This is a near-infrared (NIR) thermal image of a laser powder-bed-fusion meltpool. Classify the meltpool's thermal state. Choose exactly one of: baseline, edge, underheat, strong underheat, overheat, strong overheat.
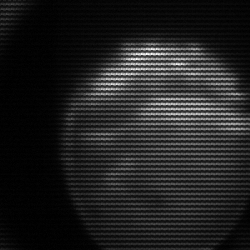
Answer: edge